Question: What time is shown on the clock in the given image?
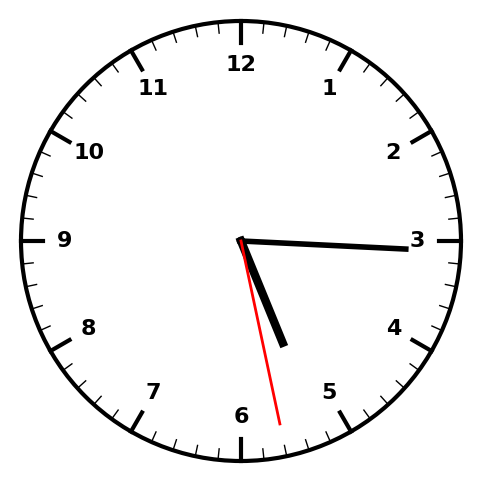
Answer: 05:15:28